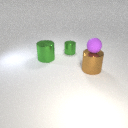
large green metal cylinder behind large brown metal cylinder